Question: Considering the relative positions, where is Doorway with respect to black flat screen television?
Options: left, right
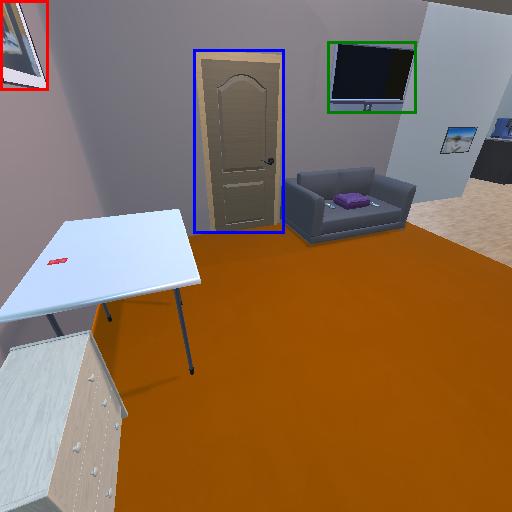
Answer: left